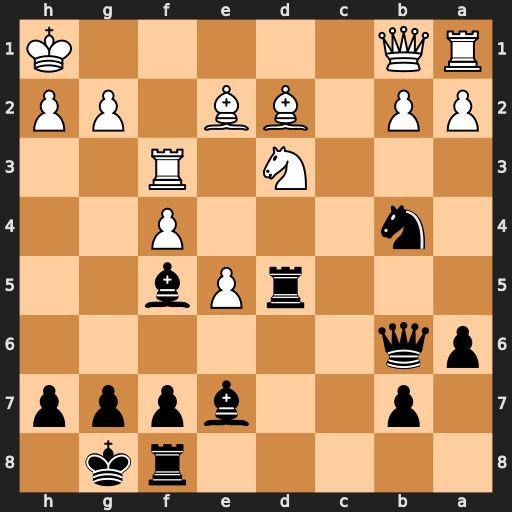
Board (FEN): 5rk1/1p2bppp/pq6/3rPb2/1n3P2/3N1R2/PP1BB1PP/RQ5K
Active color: b
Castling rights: -
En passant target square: -
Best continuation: Nxd3 Bxd3 Rxd3 Rxd3 Qg6 Rg3 Bxb1 Rxg6 Bxg6